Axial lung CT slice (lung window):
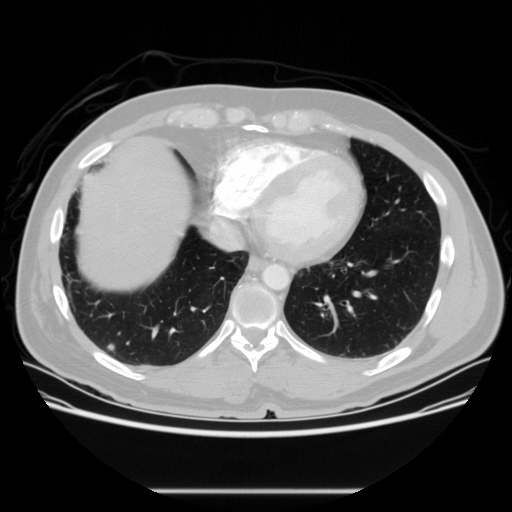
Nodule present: yes
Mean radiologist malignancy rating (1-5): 2.75